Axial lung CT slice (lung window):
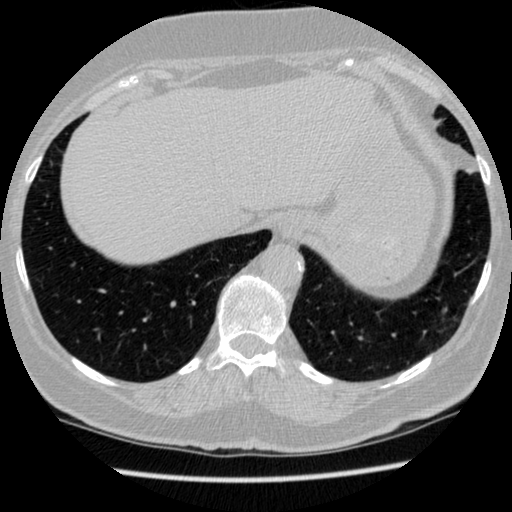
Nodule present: yes
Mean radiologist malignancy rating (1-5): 3.5